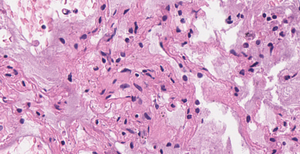
Tumor epithelial tissue: no
Tumor-associated stroma tissue: no
Normal tissue: yes